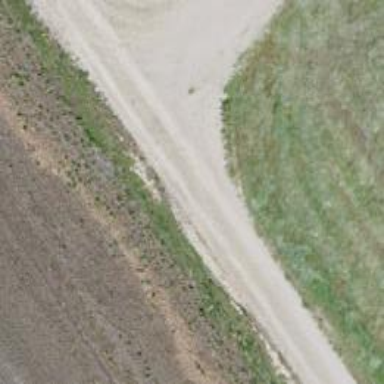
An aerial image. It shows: Gravel track.